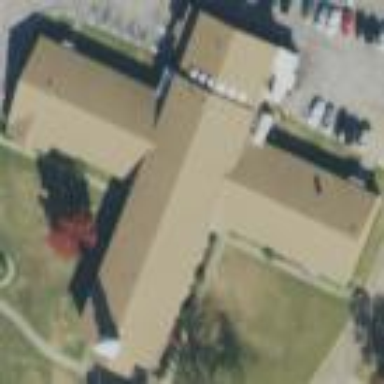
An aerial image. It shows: Beautiful church building.